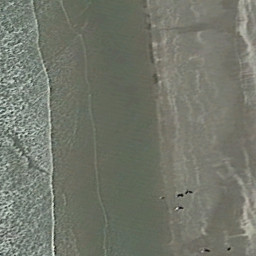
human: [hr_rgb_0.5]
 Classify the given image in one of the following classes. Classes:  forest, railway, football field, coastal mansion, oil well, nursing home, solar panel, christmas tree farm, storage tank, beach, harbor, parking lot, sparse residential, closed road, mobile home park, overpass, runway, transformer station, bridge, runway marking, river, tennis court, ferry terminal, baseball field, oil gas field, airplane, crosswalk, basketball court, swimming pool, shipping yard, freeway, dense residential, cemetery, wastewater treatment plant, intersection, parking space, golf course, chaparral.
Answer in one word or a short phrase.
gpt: beach